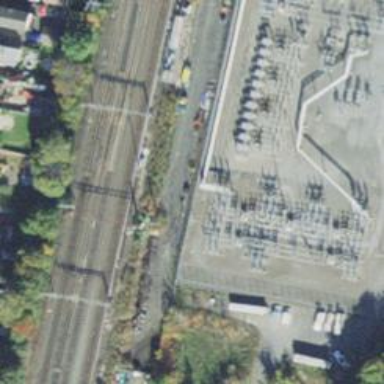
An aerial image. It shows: Switch used for power control.